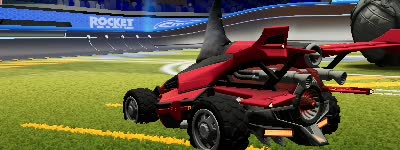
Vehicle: aftershock